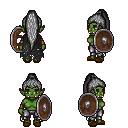
a pixel art fantasy rpg character, female body template, orc, green skin, black tattered cape, metal pants, gray extra-long topknot hairstyle, cloth bracers, brown slippers, shield, four views (front, back, left, right), 2x2 character sprite sheet, small pixel art, hard edges, no anti-aliasing